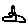
Label: zigzag